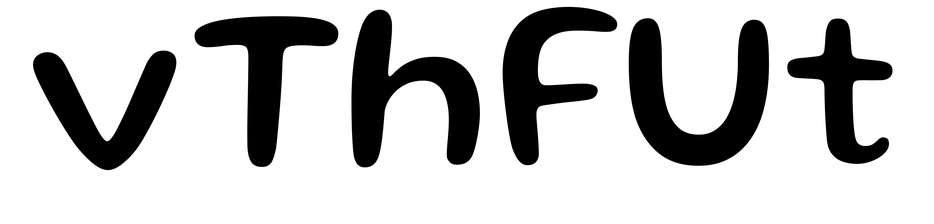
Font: Gluten_Regular